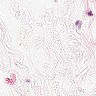
Metastatic tissue present: no